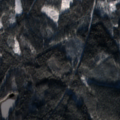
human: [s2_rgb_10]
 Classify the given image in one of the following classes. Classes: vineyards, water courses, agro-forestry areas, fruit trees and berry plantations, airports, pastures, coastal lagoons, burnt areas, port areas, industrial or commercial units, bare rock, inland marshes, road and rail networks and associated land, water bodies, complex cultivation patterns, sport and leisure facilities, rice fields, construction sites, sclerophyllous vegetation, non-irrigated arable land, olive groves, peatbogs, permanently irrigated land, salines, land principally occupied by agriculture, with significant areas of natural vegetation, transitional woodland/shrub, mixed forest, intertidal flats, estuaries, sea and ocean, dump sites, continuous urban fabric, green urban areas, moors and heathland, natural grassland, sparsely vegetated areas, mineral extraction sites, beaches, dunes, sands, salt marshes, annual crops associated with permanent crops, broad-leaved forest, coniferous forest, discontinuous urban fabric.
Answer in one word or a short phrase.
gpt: coniferous forest, mixed forest